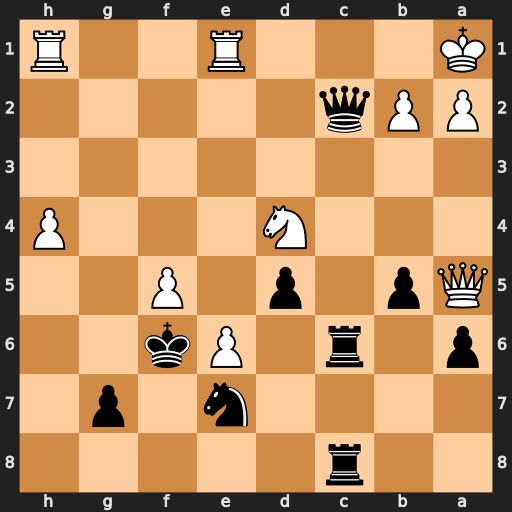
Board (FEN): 2r5/4n1p1/p1r1Pk2/Qp1p1P2/3N3P/8/PPq5/K3R2R
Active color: b
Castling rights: -
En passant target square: -
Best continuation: Qc1+ Rxc1 Rxc1+ Rxc1 Rxc1#